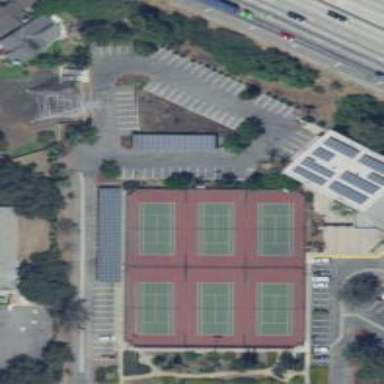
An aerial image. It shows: Sports center with tennis court surrounded by fence.